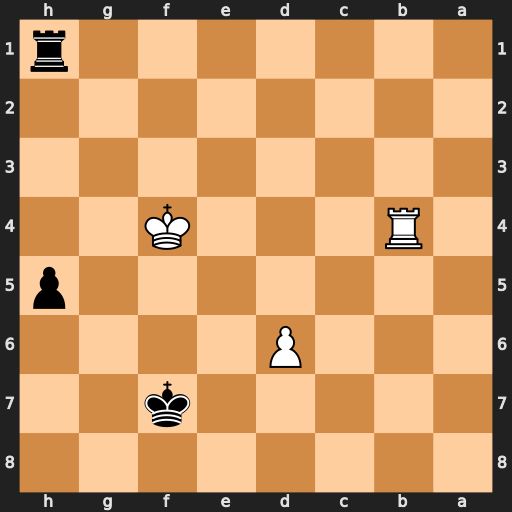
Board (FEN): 8/5k2/3P4/7p/1R3K2/8/8/7r
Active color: b
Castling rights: -
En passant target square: -
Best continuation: Rh4+ Ke3 Rxb4